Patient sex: M
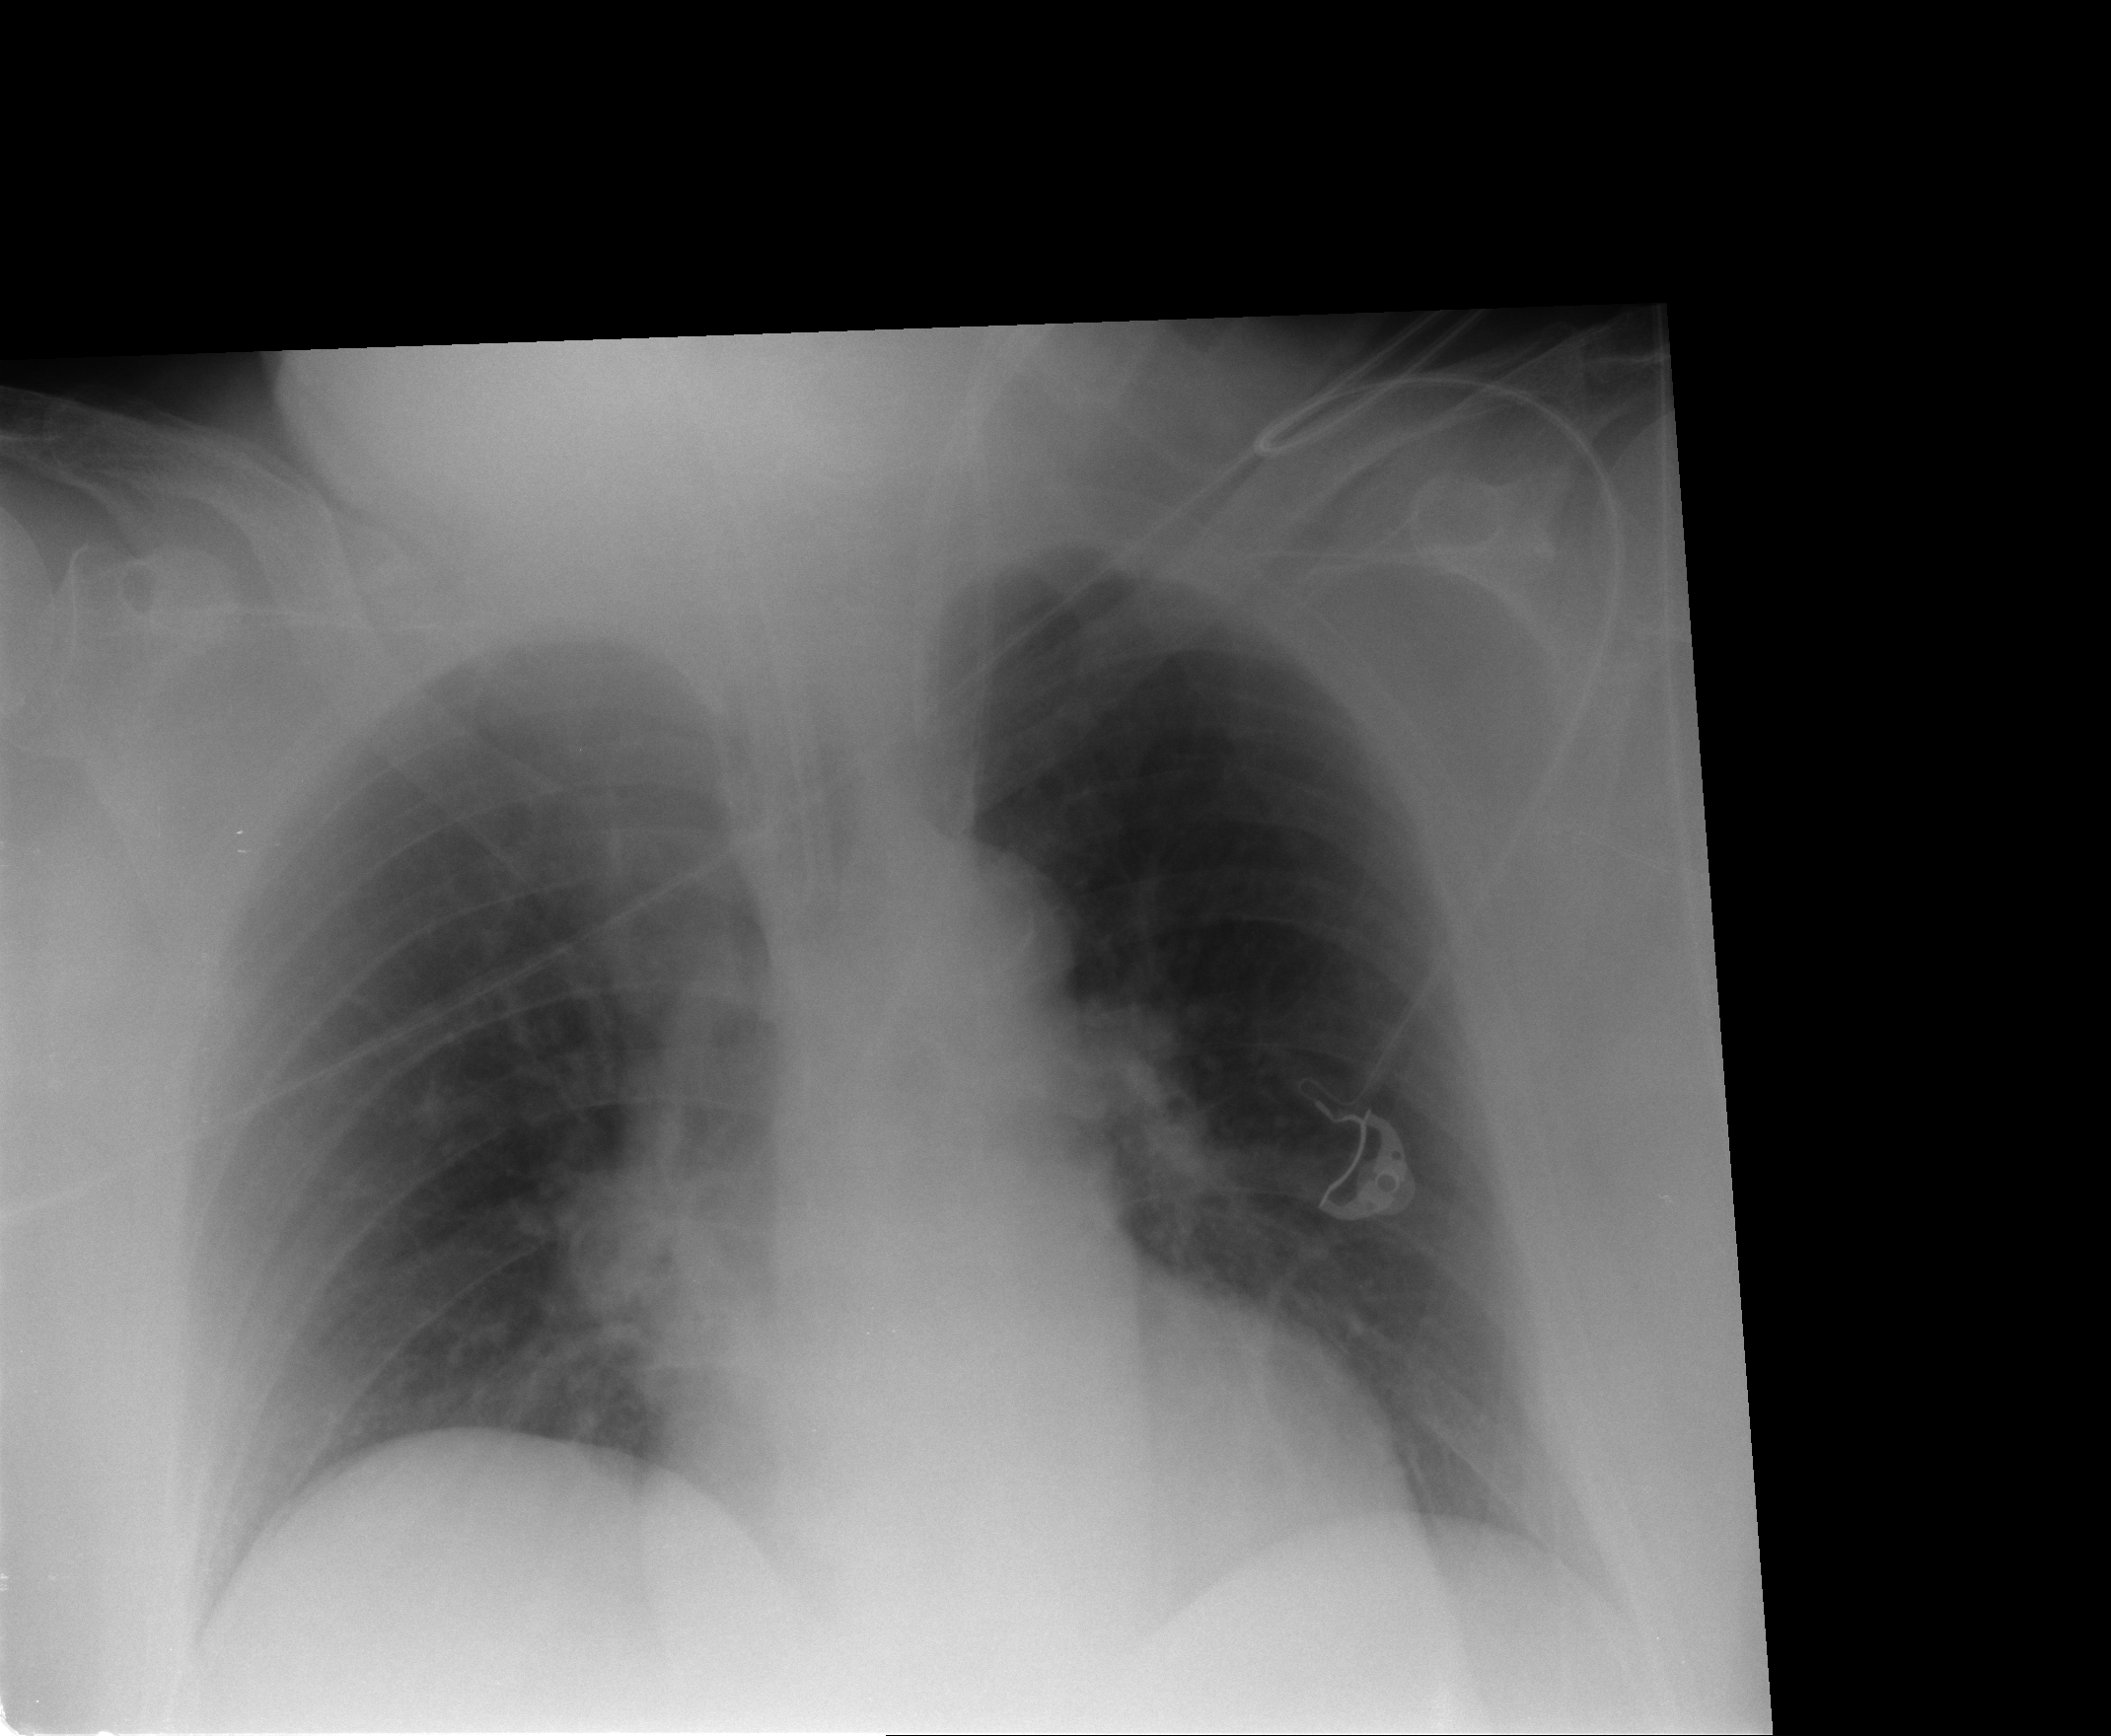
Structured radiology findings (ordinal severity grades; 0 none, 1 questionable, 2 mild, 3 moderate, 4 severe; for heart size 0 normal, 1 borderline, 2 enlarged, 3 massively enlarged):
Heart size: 0
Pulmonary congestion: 1
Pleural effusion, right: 0
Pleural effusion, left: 0
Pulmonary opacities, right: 0
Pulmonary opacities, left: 0
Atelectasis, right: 1
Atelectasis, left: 1